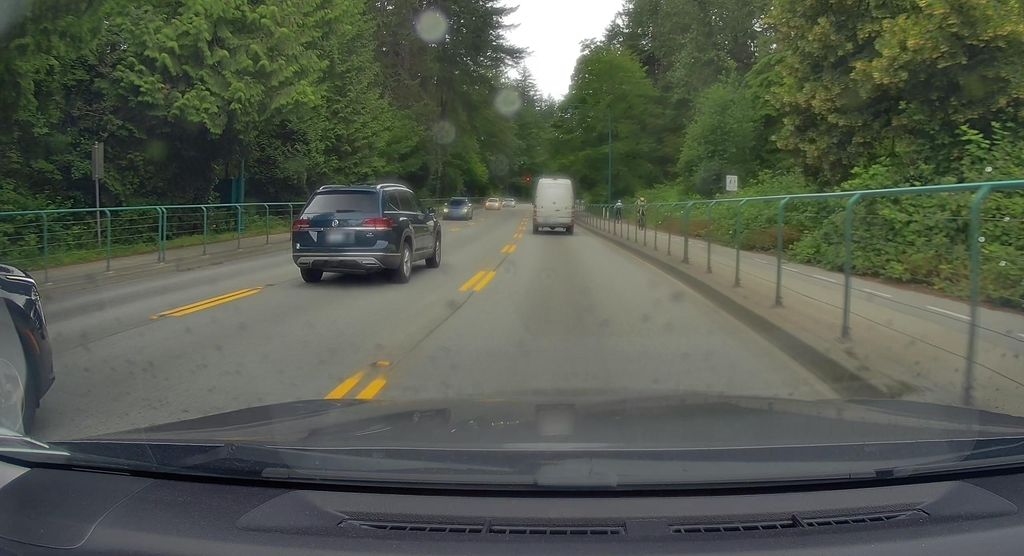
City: vancouver